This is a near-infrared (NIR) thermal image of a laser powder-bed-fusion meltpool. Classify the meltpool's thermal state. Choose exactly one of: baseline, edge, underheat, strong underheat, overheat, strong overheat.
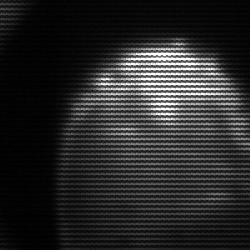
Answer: edge